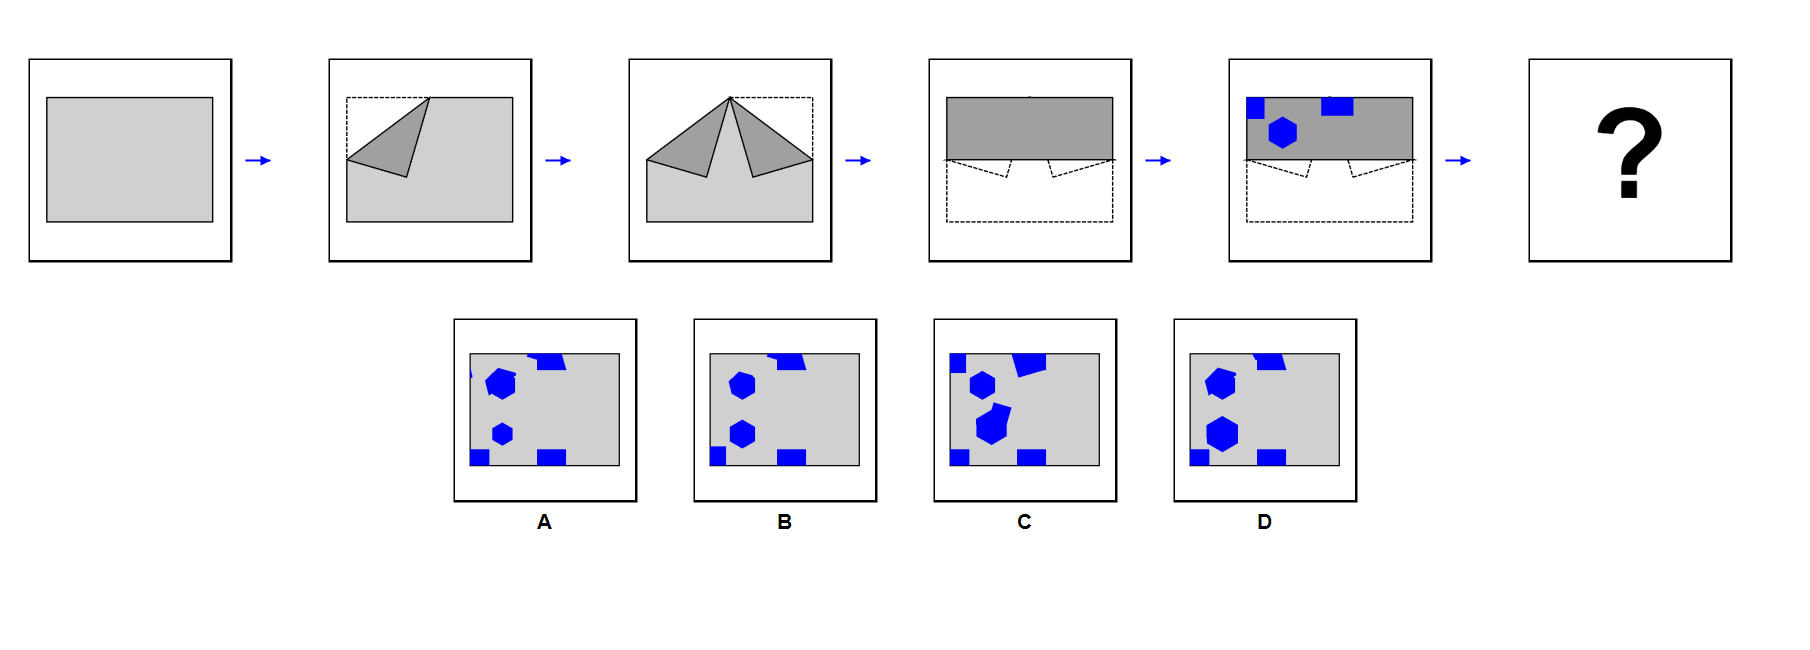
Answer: B